Field crop: maize
Growth stage: 2
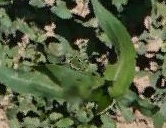
Species: maize